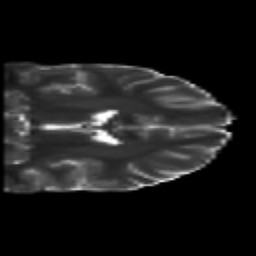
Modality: T2w
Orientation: coronal
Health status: healthy
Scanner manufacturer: siemens
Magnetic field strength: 3 T
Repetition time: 10 s
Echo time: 0.092 s